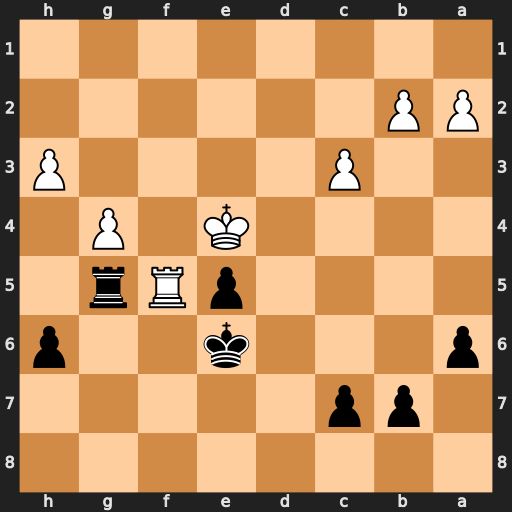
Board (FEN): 8/1pp5/p3k2p/4pRr1/4K1P1/2P4P/PP6/8
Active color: b
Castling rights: -
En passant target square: -
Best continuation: Rxf5 gxf5+ Kf6 c4 a5 b3 b6